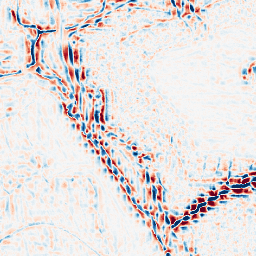
Category: wavelet
Decomposition family: wavelet_reverse_biorthogonal
Decomposition parameters: wavelet: rbio4.4
level: 3
Upsampling method: bspline
Upsampling parameters: scale: 2
Upsampling scale: 2